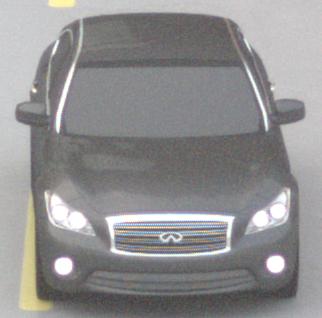
Make: Infiniti
Model: M 37
Detailed model: M (Y51)
Model produced from: 2010/10
Model produced until: 2013/11
Doors: 4
Color: gray
Road condition: wet road
Daytime: morning or afternoon
Contrast: low contrast